Question: What would be the best way to accomplish something like this, but where the icons are vertically-aligned with the middle of the text (which has variable length)?

The icons are CSS sprites, with the background moving over 26px when hovering on the icon or associated text
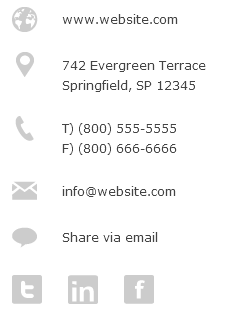
Answer: ## New answer compatible with CSS sprites
In response to @Octavian's feedback, here's a different way of dealing with the issue that still allows the use of CSS sprites. The solution here is to use 'display:table' on the 'li' and 'display:table-cell' on its children, in order to vertical align them. Then, instead of an image, a placeholder 'div' with a 'background-image' can be used for the sprites. Here's a jsFiddle, and the code is below:
'''
ul {padding-left:0;}
li {display:table;margin-bottom:20px;}
.image-holder {
display:table-cell;
width:26px;
height:26px;
vertical-align:middle;
background-image:url('http://placehold.it/52x26');
background-repeat:no-repeat;
background-position:left center;
}
li:hover .image-holder {background-position:right center;}
.text {padding-left:30px;display:table-cell;}
'''
'''
<ul>
<li>
<div class="image-holder"></div>
<span class="text" style="display:table-cell;">www.website.com</span>
</li>
<li>
<div class="image-holder"></div>
<span class="text" style="display:table-cell;">742 Evergreen Terrace<br/>Springfield, SP 12345<br/>United States</span>
</li>
<li>
<div class="image-holder"></div>
<span class="text" style="display:table-cell;">T) <PHONE><br/>F) <PHONE></span>
</li>
</ul>
'''
## Old answer, more elegant but incompatible with sprites
Another option would be to use each image as a 'background-image' positioned in the top middle of each 'li'. The key piece of CSS here is 'background-position', the first argument of which represents the horizontal alignment ('top' in this case) and the second argument of which indicates vertical alignment ('center' in this case). <URL>, and the code is below:
'''
li {
background-position:left center;
background-repeat:no-repeat;
padding-left:40px;
padding:5px 0 5px 60px;
margin-bottom:20px;
list-style-type:none;
background-image:url('http://placehold.it/30x30');
}
'''
'''
<ul>
<li id="website">www.website.com</li>
<li id="address">742 Evergreen Terrace<br/>Springfield, SP 12345</li>
<li id="phone">T) <PHONE><br/>F) <PHONE></li>
<li id="email">info@website.com</li>
<li id="share">Share via email</li>
</ul>
'''
---
In response to @cimmanon's comment (thanks!) example now works with images larger than text, and I've posted an accompanying demo.
Altered in line with @Octavian's comment indicating a need for middle-aligning rather than top-aligning.
New answer compatible with CSS sprites